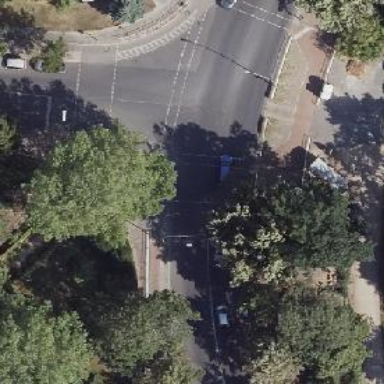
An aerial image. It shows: Road with traffic signals for signaling.